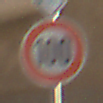
Verkehrszeichen: Geschwindigkeit100
Zusatzzeichen oben: EndeVorfahrtsstrasse
Umgebung: Outdoor, Urban
Tageszeit: Midday
Wetter: Clear
Licht: Natural
Jahreszeit: NotSpecified
Kontrast: HighContrast